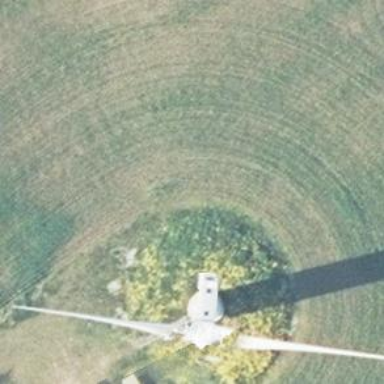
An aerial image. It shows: Wind generator powered by wind. The generator type is horizontal axis and it uses wind turbines.